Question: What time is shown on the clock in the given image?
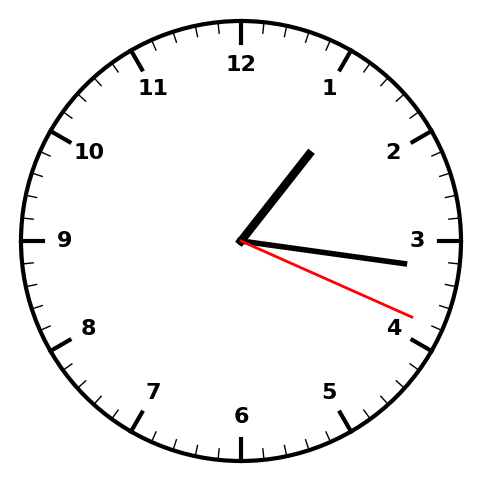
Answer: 01:16:19